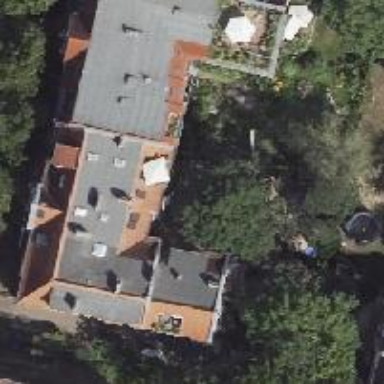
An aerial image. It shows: Residential building with double saltbox roof shape.